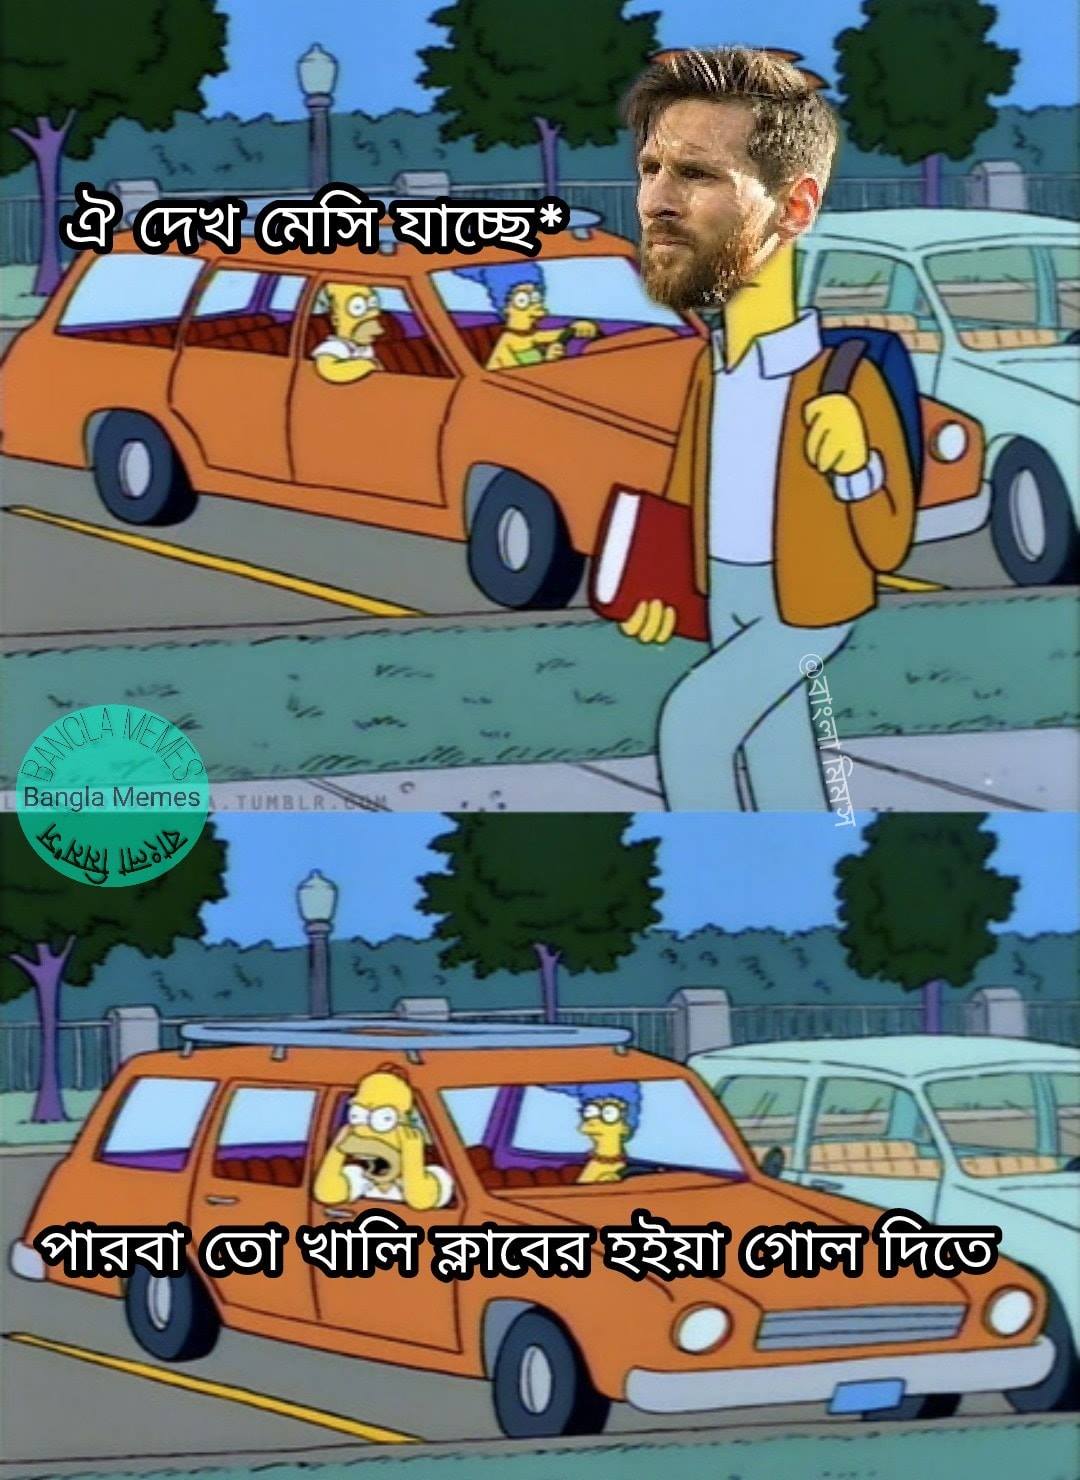
Caption: ঐ দেখ মেসি যাচ্ছে*      পারবা তো খালি ক্লাবের হইয়া গোল দিতে
Label: hate